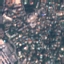
Label: Residential